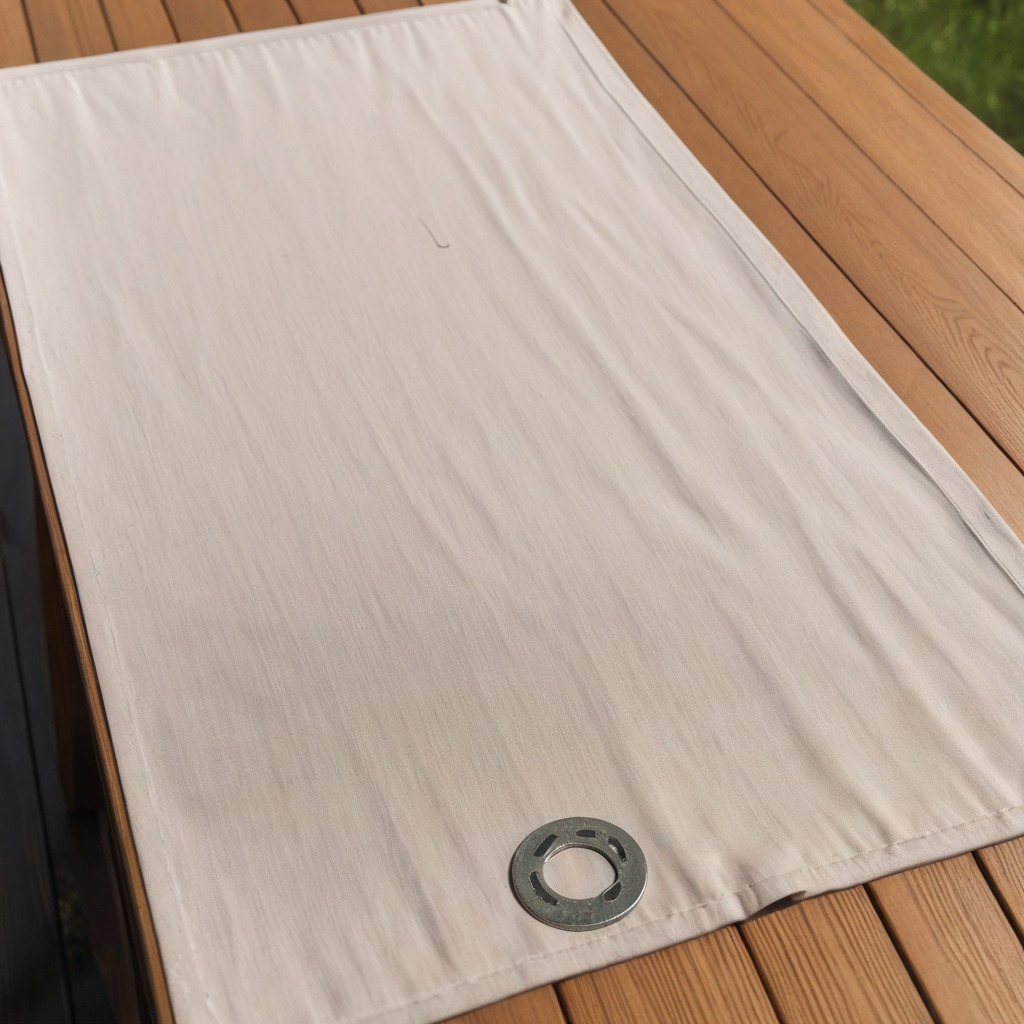
A flat metal washer is lying on a wooden table in an outdoor workshop during daytime bright natural light soft shadows worn but beneath the cloth.